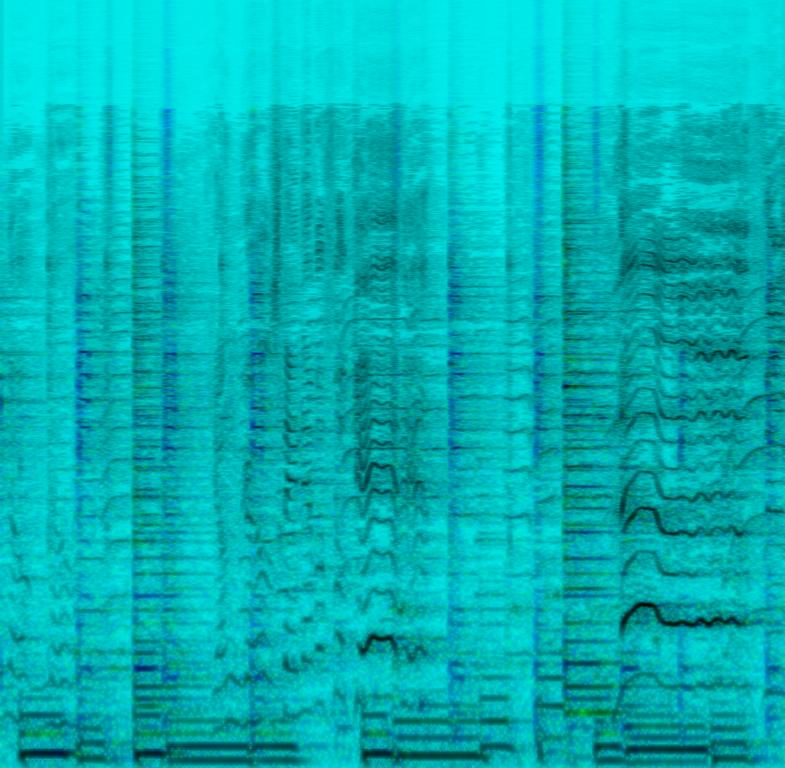
A male voice is singing loud and soulfully. A saxophone is playing a slight variation of the singer's melody. A piano is playing bluesy/jazzy chord chops accompanied by an electric organ playing along with the melody. Panned to the left side of the speaker, a e-guitar is playing one single chord as a rhythmic element. The e-bass is playing a line along with a simple rimshot and shakers that are barely noticeable. This song may be playing at a live concert.